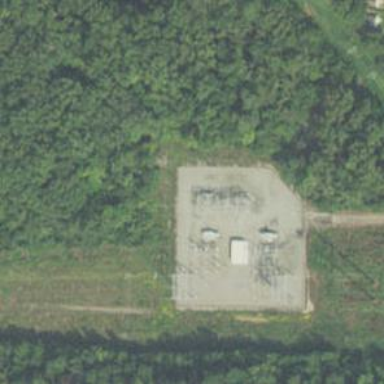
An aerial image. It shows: Distribution-level power substation.